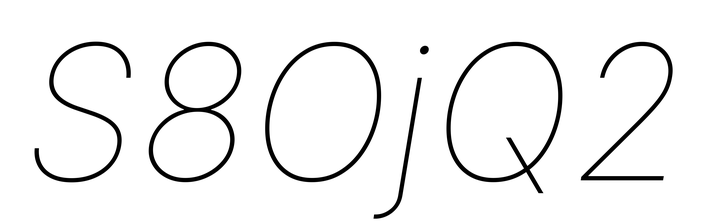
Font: Inter-Italic_Thin_Italic